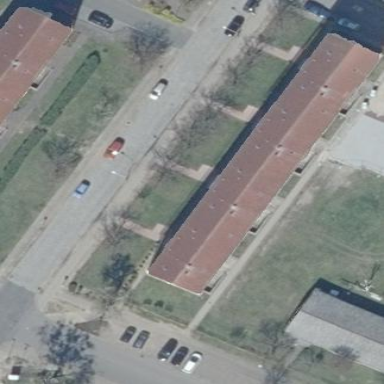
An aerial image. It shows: Gabled roof apartments building with red roof tiles.